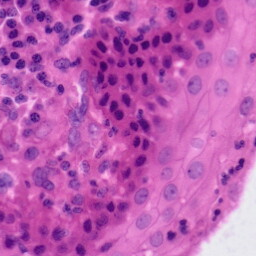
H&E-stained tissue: Tonsil